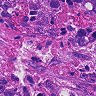
Metastatic tissue present: yes